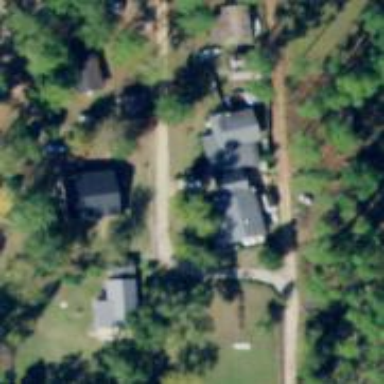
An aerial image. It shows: Residential road.